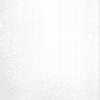
Label: dusty